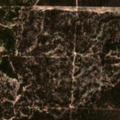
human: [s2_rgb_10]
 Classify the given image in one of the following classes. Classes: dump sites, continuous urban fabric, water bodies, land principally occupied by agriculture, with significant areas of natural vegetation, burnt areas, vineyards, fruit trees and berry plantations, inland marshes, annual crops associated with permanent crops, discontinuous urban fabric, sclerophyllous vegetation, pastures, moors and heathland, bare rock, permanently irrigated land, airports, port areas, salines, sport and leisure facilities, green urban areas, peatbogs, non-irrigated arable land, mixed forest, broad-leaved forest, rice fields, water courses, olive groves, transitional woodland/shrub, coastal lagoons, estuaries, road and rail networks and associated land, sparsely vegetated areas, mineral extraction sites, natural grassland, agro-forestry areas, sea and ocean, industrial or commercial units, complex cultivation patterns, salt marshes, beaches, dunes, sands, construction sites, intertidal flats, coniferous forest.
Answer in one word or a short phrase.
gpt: continuous urban fabric